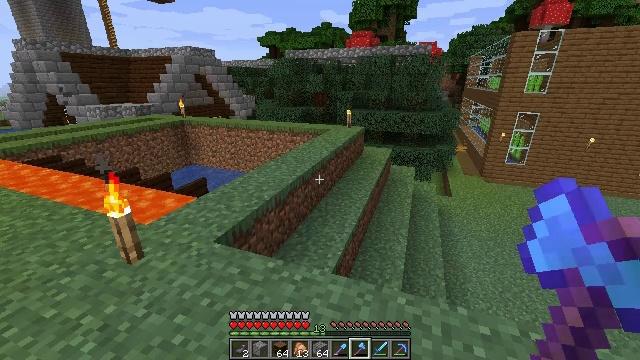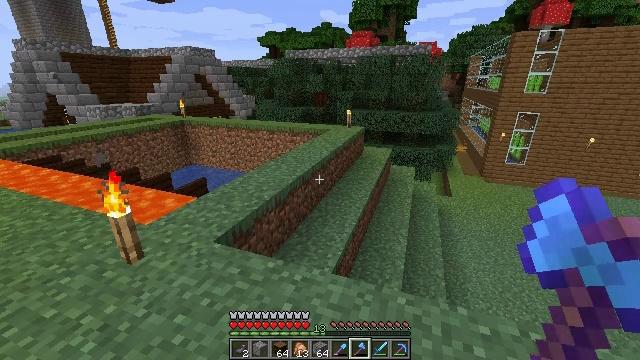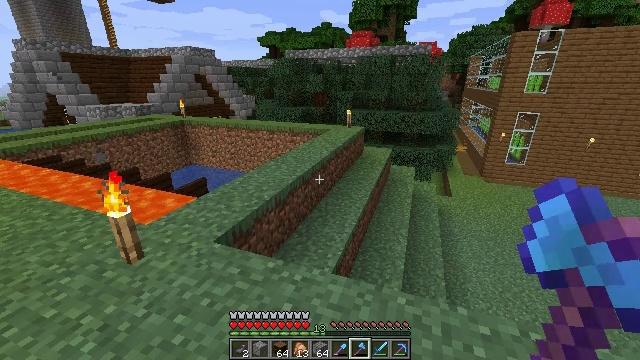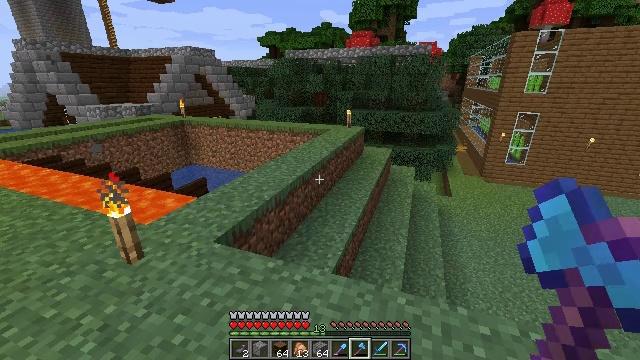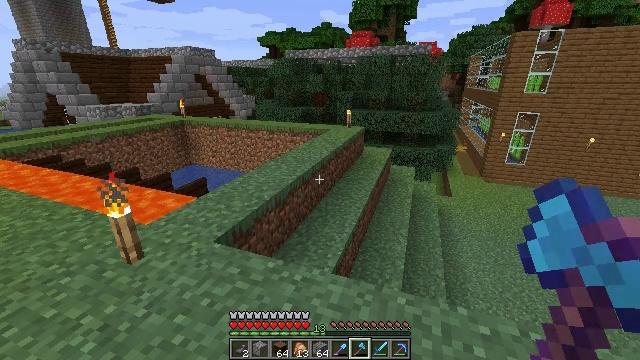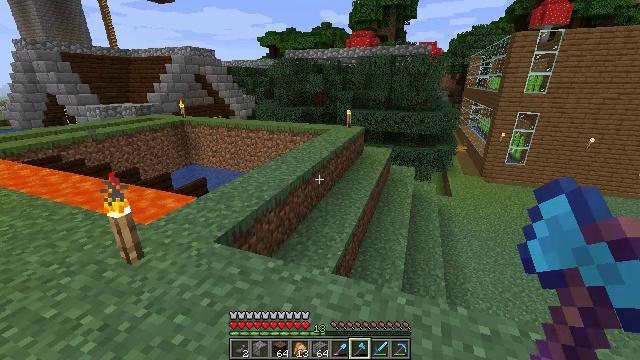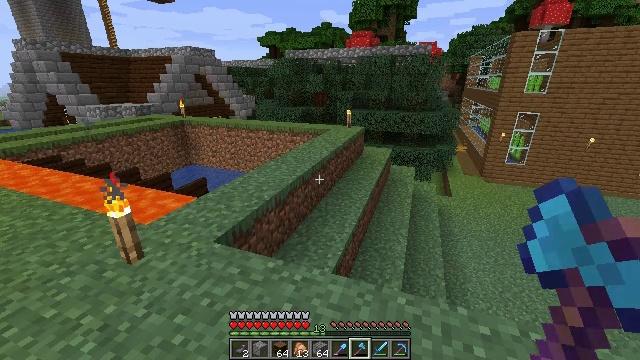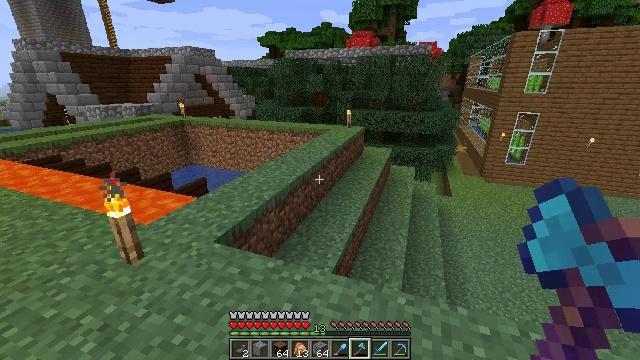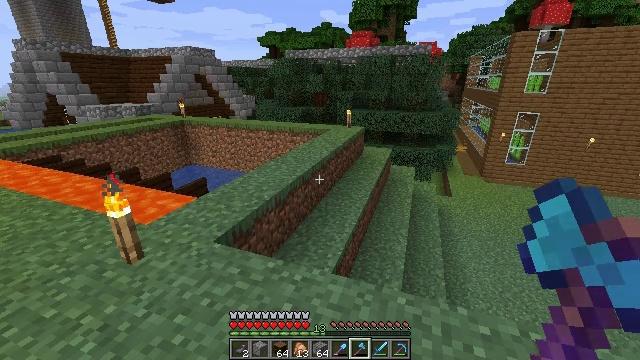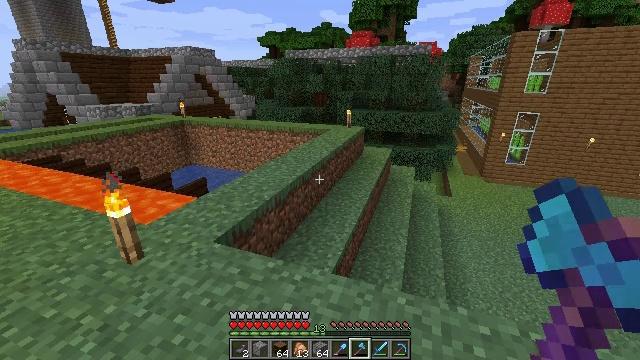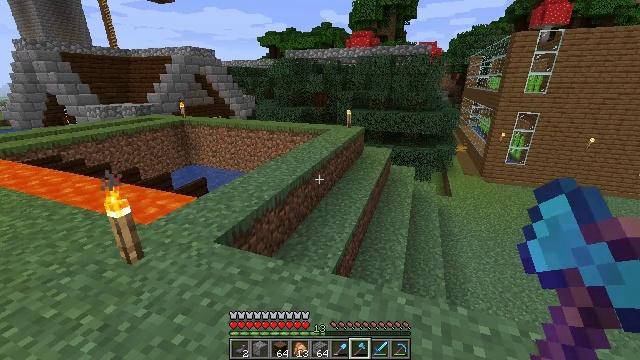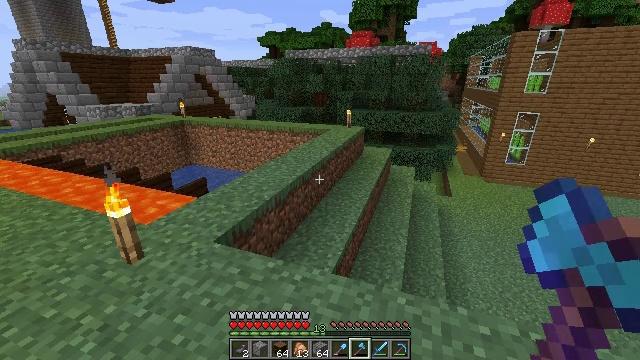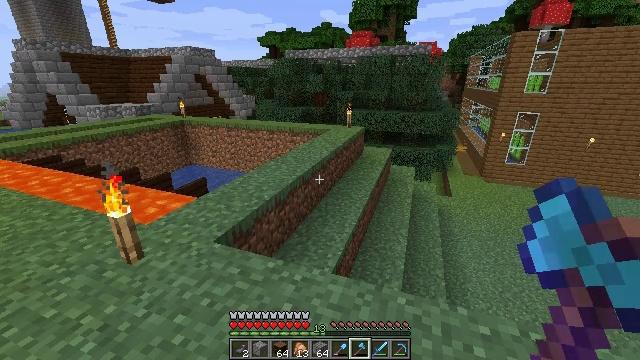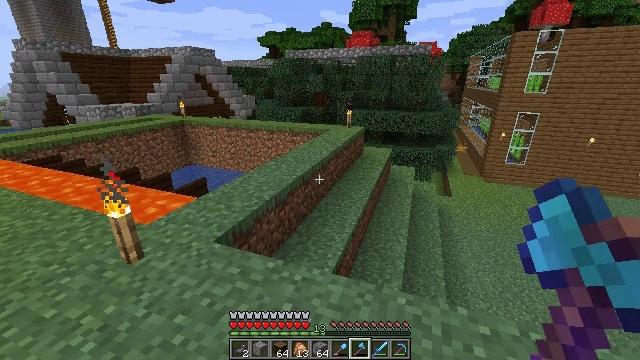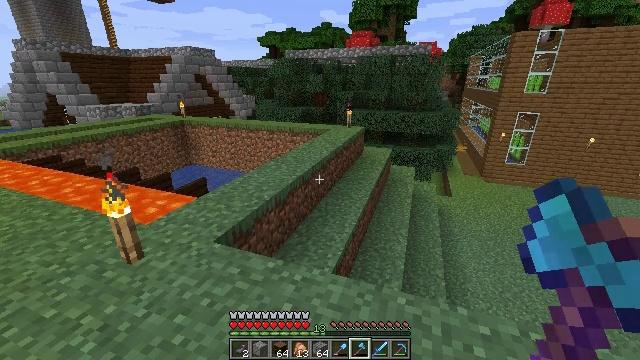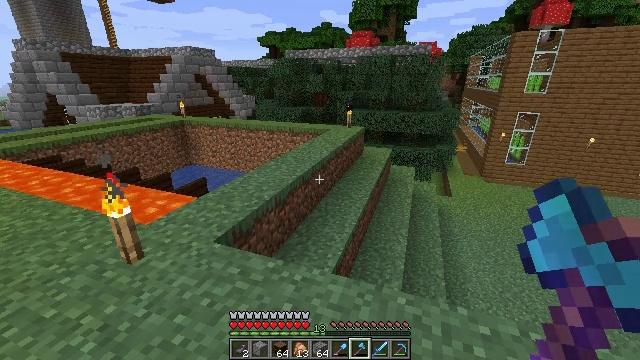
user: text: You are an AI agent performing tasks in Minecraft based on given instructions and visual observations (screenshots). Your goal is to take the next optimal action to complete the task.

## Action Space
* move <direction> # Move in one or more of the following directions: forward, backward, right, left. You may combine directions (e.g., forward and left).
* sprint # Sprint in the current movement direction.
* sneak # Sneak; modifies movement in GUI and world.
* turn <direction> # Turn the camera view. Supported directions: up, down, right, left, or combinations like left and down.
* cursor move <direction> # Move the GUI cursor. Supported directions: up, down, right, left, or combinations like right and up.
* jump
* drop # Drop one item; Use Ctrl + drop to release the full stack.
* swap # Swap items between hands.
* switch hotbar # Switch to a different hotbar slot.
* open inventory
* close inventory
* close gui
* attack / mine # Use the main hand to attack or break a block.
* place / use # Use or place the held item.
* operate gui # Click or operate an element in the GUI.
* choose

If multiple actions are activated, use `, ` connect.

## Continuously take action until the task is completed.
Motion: motion action
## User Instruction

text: Get wheat from the farmland.
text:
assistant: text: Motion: no_op
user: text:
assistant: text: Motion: no_op
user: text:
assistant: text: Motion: no_op
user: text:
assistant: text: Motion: no_op
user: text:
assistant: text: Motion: no_op
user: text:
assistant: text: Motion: no_op
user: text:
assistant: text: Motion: no_op
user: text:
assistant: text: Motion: no_op
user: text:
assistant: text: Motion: no_op
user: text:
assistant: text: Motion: no_op
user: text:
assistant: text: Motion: no_op
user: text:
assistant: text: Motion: no_op
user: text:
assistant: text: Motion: no_op
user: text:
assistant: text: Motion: no_op
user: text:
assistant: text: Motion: no_op
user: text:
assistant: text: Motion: no_op
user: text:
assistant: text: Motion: no_op
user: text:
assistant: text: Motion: no_op
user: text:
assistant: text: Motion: no_op
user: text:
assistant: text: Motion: no_op
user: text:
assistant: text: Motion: no_op
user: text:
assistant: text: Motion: no_op
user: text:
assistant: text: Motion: no_op
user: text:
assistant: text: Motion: no_op
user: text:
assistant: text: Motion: no_op
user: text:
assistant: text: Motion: no_op
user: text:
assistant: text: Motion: no_op
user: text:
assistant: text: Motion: no_op
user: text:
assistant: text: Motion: no_op
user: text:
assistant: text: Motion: no_op